Interaction volume radius: 10 \u00c5
Interaction volume height: 25 \u00c5
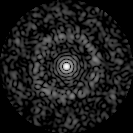
Disorder parameter: 0.8315